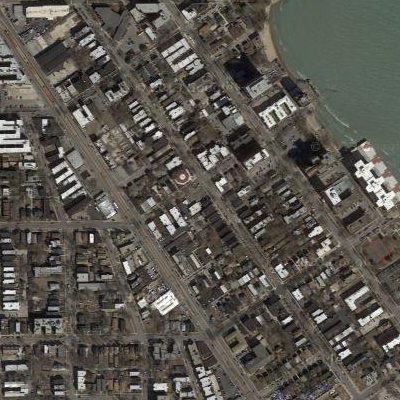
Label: cIndustry